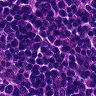
Metastatic tissue present: no